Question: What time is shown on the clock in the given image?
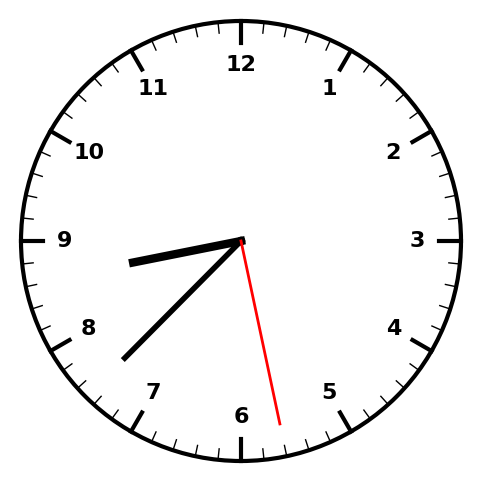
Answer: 08:37:28